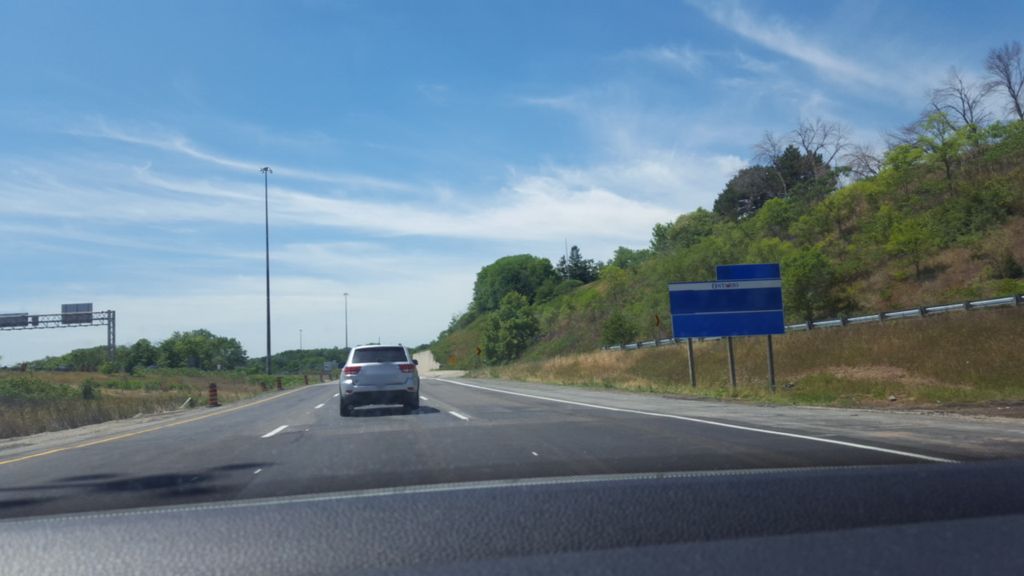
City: hamilton